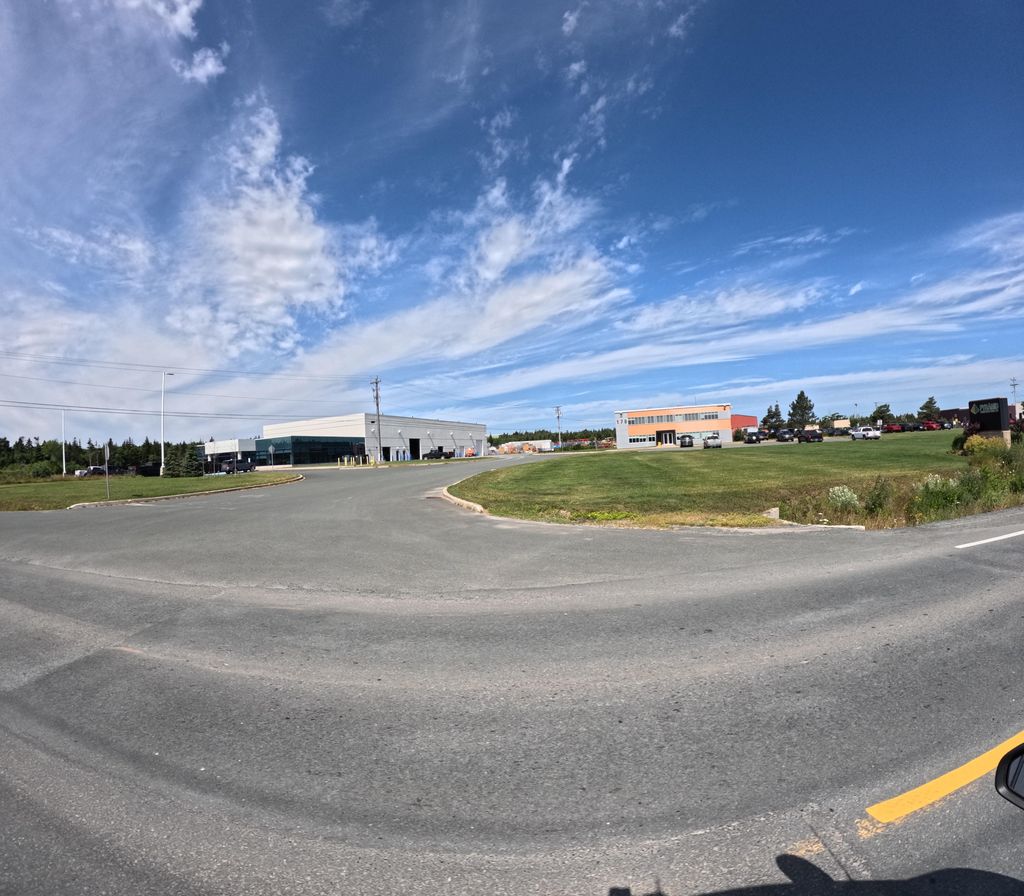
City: st_johns